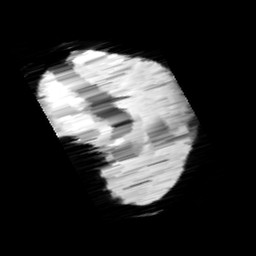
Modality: minIP
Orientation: sagittal
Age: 11
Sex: female
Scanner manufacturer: siemens
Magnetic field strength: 3 T
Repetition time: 0.027 s
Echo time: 0.02 s